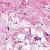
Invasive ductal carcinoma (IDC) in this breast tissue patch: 0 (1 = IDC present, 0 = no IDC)